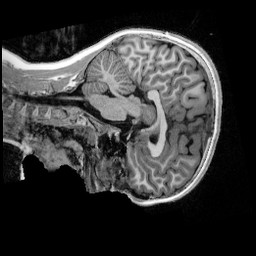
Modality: UNIT1_denoised
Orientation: sagittal
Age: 10
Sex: female
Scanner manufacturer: siemens
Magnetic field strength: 3 T
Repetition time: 4 s
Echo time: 0.00303 s